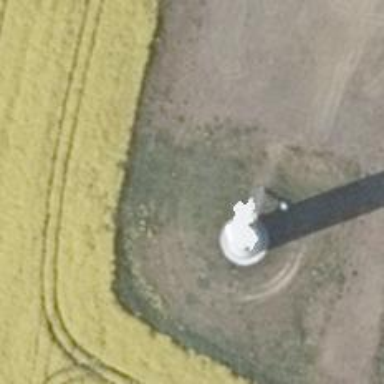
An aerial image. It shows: Wind generator powered by wind turbines of horizontal axis type. It is manufactured by Vestas.